Question: I made a simple web service but when I'am trying to test it on soapui its giving this error:
'''
WARN : [Oct-11 12:56:38,081] ws.server.EndpointNotFound - No endpoint mapping found for [SaajSoapMessage {http://www.servesy.com/api/v1/service}signupRequest]
'''
I do not have any idea what should I do to make it correct, I saw many questions regarding this problem but did not find any solution.
My spring-ws configuration are follows:
(apart from this configuration I also tried to make simple input output example and that
also shows same warning)
'''
<web-app
<context-param>
<param-name>contextConfigLocation</param-name>
<param-value>
/WEB-INF/config/servesy-config.xml
</param-value>
</context-param>
<listener>
<listener-class>org.springframework.web.context.ContextLoaderListener</listener-class>
</listener>
<servlet>
<servlet-name>servesyservices</servlet-name>
<servlet-class>org.springframework.ws.transport.http.MessageDispatcherServlet</servlet-class>
<init-param>
<param-name>transformWsdlLocations</param-name>
<param-value>true</param-value>
</init-param>
<init-param>
<param-name>contextConfigLocation</param-name>
<param-value></param-value>
</init-param>
<load-on-startup>1</load-on-startup>
</servlet>
<servlet-mapping>
<servlet-name>servesyservices</servlet-name>
<url-pattern>*.wsdl</url-pattern>
</servlet-mapping>
<servlet-mapping>
<servlet-name>servesyservices</servlet-name>
<url-pattern>/endpoints/*</url-pattern>
</servlet-mapping>
</web-app>
'''
'''
<beans
<context:component-scan base-package="com.servesy.webservices" />
<sws:annotation-driven />
<bean id="ServesyService" class="org.springframework.ws.wsdl.wsdl11.DefaultWsdl11Definition" lazy-init="true">
<property name="schemaCollection">
<bean class="org.springframework.xml.xsd.commons.CommonsXsdSchemaCollection">
<property name="inline" value="true" />
<property name="xsds">
<list>
<value>schemas/ServesyServices.xsd</value>
</list>
</property>
</bean>
</property>
<property name="portTypeName" value="ServesyService"/>
<property name="serviceName" value="ServesyServices" />
<property name="locationUri" value="/endpoints"/>
</bean>
</beans>
'''
'''
@Endpoint
public class ServesyWebServiceEndpoint {
private static final String TARGET_NAMESPACE ="http://www.servesy.com/api/v1/service";
private ServesyWebService servesyservice_i;
@Autowired
public void setServesyWebService(ServesyWebService servesyservice_p)
{
this.servesyservice_i = servesyservice_p;
}
@PayloadRoot(localPart="SignupRequest", namespace=TARGET_NAMESPACE)
public @ResponsePayload SignupResponse response(SignupRequest signupRequest) {
SignupResponse signupResponse = new SignupResponse();
Signup signup = servesyservice_i.signupResponse( signupRequest.getMobileNumber(), signupRequest.getPassword(), signupRequest.getCustomerName(), signupRequest.getEmailId(), signupRequest.getPromoCode(), signupRequest.getDevice());
signupResponse.setSignup(signup);
return signupResponse;
}
@PayloadRoot(localPart="LoginRequest", namespace=TARGET_NAMESPACE)
public @ResponsePayload LoginResponse response(LoginRequest loginRequest) {
LoginResponse loginResponse = new LoginResponse();
String string = servesyservice_i.signinResponse( loginRequest.getEmailID(), loginRequest.getPassword(), loginRequest.getDevice());
loginResponse.setSessionId(string);
return loginResponse;
}
}
'''
and my soupui gives this type of blank output:

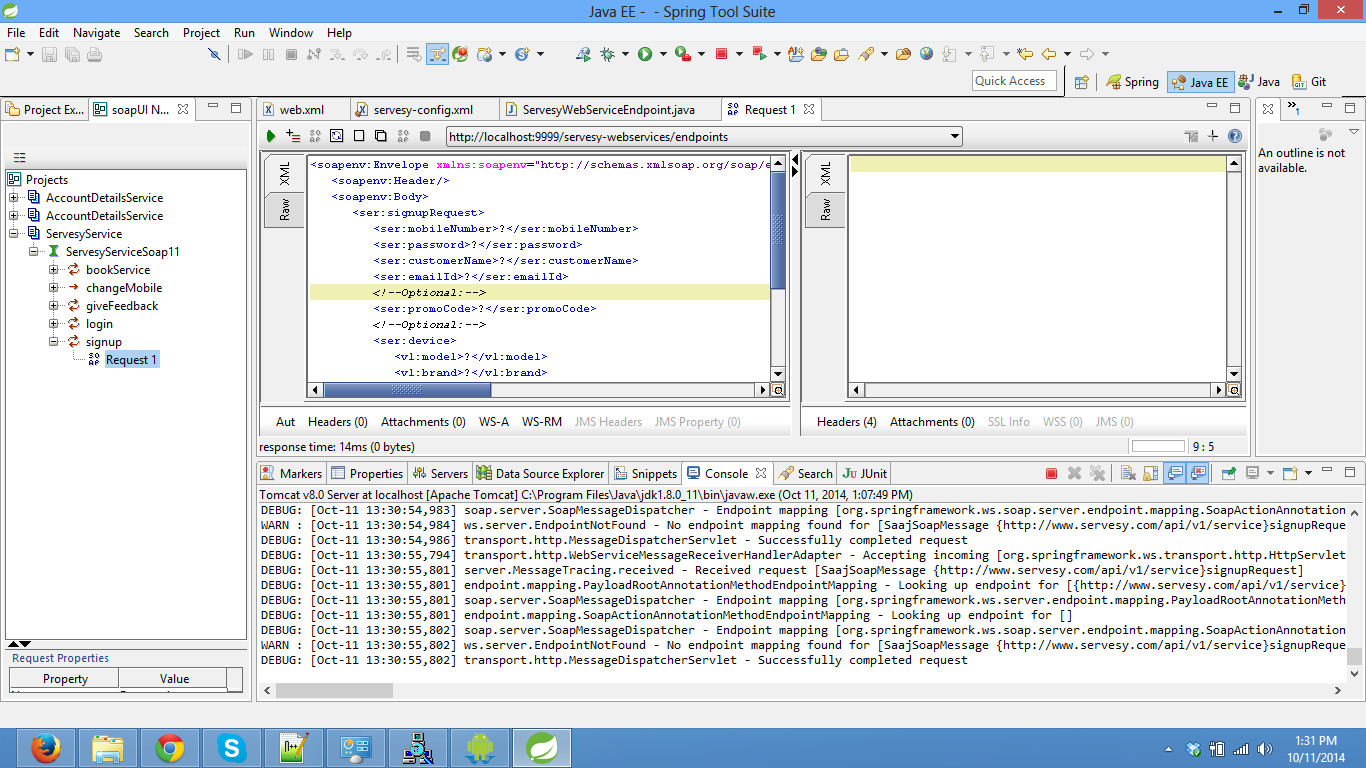
Answer: The 'EndpointNotFoundException' occurs when Spring-WS cannot find a suitable '@Endpoint' that can handle the incoming request.
In this case, the incoming message has namespace 'http://www.servesy.com/api/v1/service' and local name 'signupRequest' (as can be seen in the log). While your '@PayloadRoot' mapping does have the same namespace; it does not have the same local name, as it uses 'SignupRequest' with a capital S. Chances are that if you change the uppercase S to a lower case s in the '@PayloadRoot' annotation, it will work.